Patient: sex F, age 82
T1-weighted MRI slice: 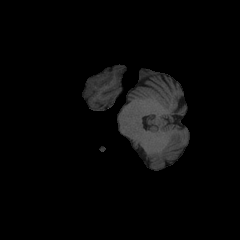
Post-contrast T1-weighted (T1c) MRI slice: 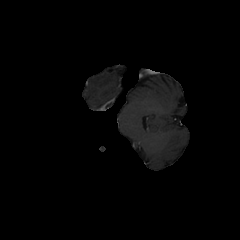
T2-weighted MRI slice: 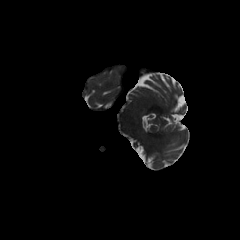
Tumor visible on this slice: no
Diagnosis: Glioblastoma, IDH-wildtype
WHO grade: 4